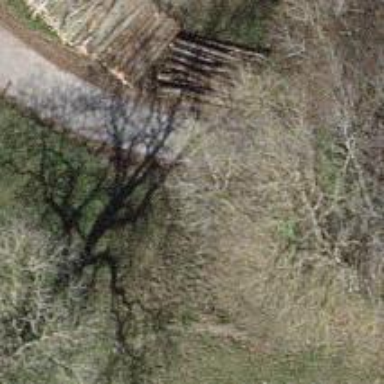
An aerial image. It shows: Forestry track with grade1 tracktype suitable for forestry vehicles.